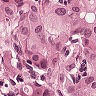
Metastatic tissue present: yes